Question: could you please tell me how to give margin to cursor position it just touch the start point of rectangle .?

here is my code
'''
<AutoCompleteTextView
android:id="@+id/item_autoComplete"
android:layout_width="150dp"
android:layout_height="wrap_content"
android:layout_alignBaseline="@+id/textView1"
android:layout_alignBottom="@+id/textView1"
android:textCursorDrawable="@null"
android:background="@drawable/background_textfield"
android:singleLine="true"
android:layout_alignParentRight="true"
android:textColor="#000000" />
<?xml version="1.0" encoding="utf-8"?>
<layer-list xmlns:android="http://schemas.android.com/apk/res/android">
<item ><layer-list>
<item><shape android:shape="rectangle">
<corners android:radius="2dp" />
<solid android:color="#f7fbfc" />
</shape></item>
</layer-list></item>
</layer-list>
'''
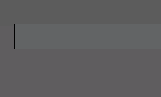
Answer: Try to add
'''
android:paddingLeft="16dp"
'''